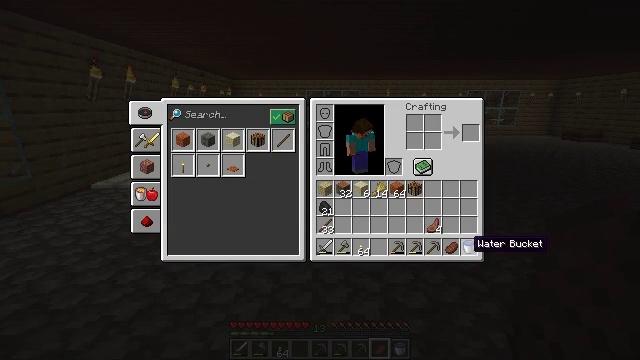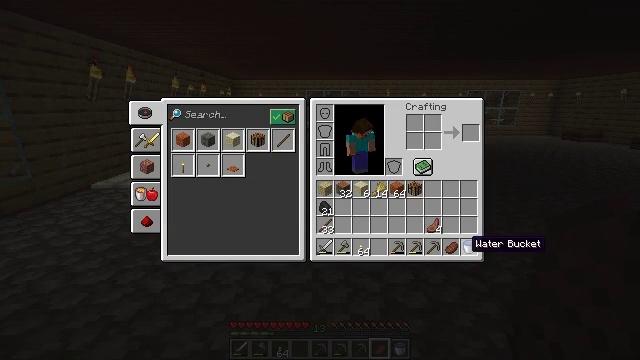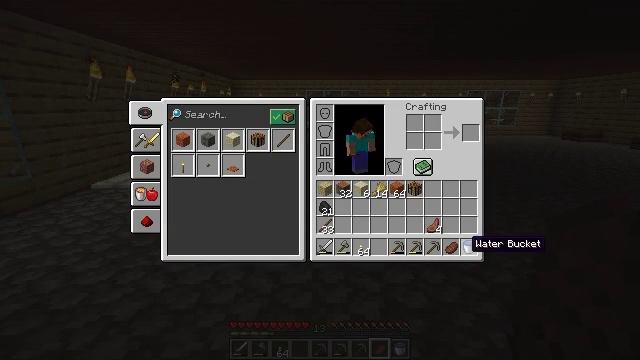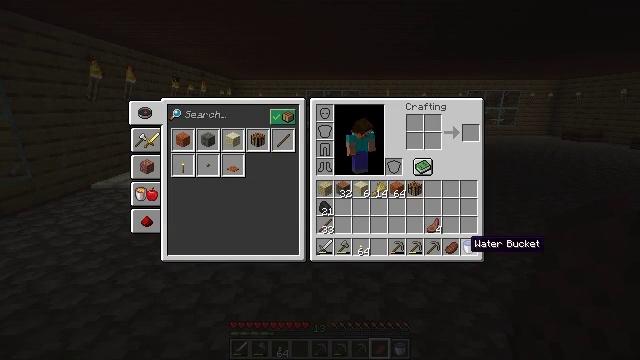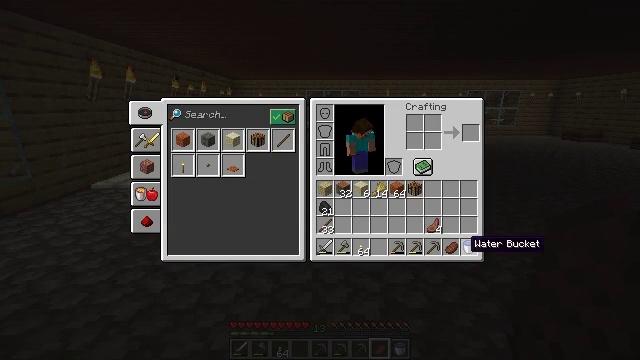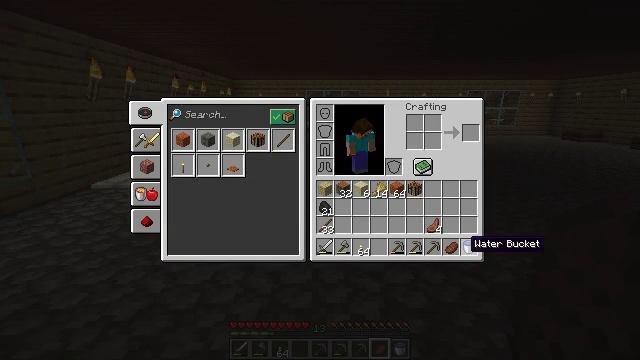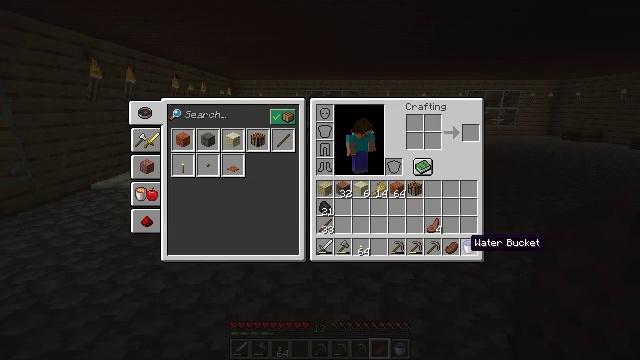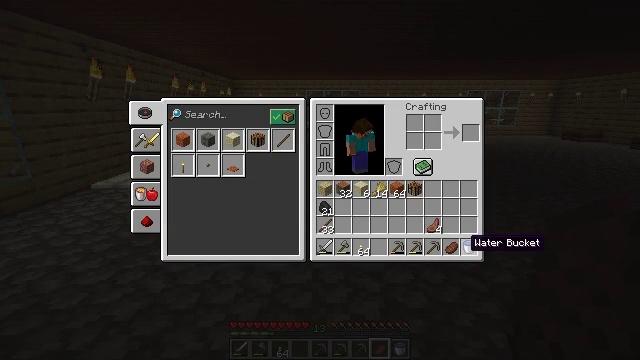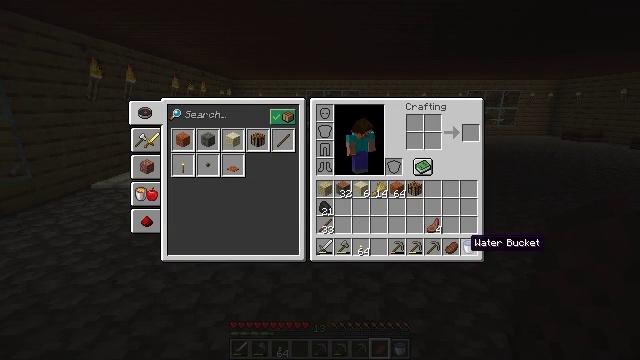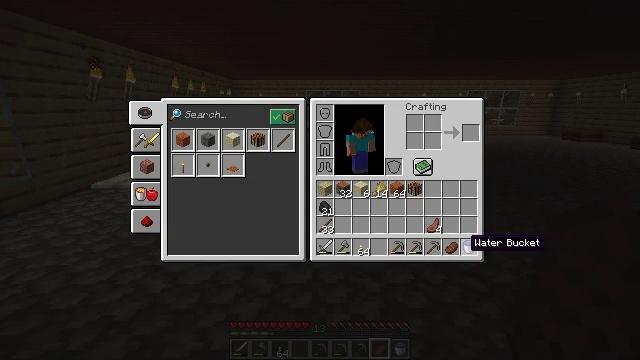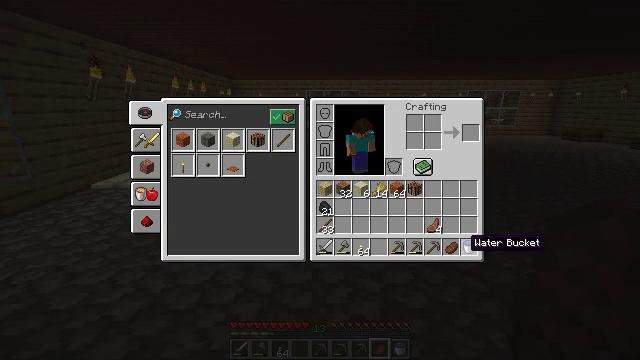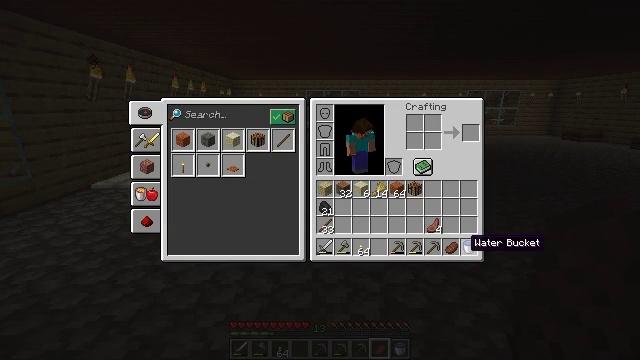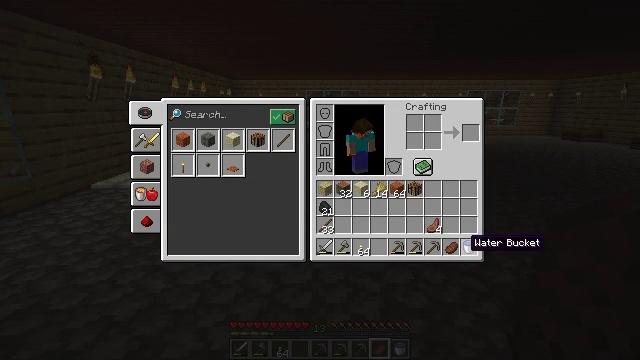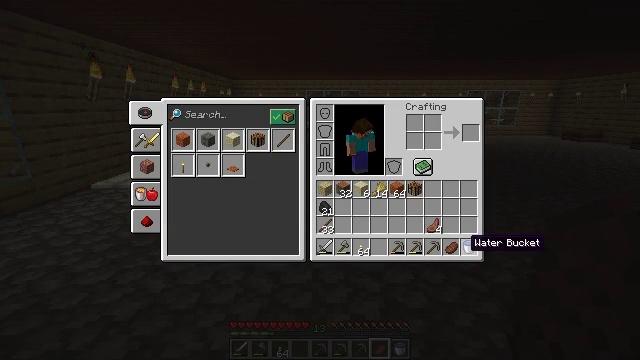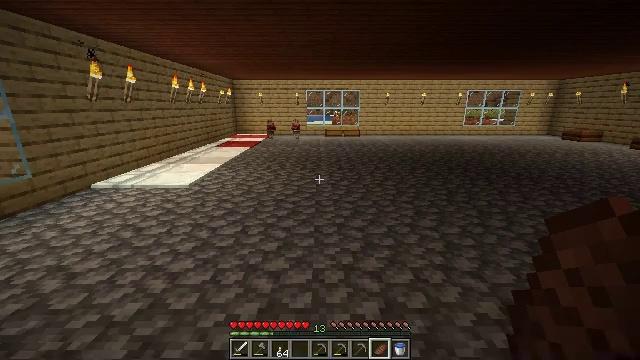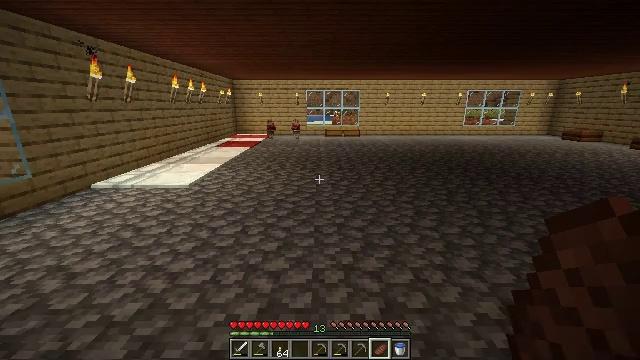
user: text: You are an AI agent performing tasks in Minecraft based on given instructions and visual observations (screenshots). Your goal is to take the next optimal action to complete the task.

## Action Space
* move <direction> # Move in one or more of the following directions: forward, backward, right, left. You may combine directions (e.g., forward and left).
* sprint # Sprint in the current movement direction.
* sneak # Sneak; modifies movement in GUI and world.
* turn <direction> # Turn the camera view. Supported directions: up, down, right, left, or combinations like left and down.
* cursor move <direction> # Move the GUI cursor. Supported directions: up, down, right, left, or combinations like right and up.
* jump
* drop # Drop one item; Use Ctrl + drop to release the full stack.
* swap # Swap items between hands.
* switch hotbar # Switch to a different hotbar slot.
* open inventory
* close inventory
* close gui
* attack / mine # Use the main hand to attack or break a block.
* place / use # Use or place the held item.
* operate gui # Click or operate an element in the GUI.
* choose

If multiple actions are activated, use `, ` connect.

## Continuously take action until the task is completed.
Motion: motion action
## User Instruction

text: Mine the cobblestone slab.
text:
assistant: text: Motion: no_op
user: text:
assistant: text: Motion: no_op
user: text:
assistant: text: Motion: no_op
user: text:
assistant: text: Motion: no_op
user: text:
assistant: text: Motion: no_op
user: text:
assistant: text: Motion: no_op
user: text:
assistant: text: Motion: no_op
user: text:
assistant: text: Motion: no_op
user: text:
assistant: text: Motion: no_op
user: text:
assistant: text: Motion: no_op
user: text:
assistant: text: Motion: no_op
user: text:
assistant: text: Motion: no_op
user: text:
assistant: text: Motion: no_op
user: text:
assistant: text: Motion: no_op
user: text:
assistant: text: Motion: close gui
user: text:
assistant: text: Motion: open inventory
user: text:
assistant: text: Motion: open inventory
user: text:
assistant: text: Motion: no_op
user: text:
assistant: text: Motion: no_op
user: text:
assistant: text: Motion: turn left
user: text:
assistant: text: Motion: turn left and up
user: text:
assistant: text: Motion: turn left and up
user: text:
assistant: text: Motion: turn left and up
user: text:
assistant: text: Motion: turn left
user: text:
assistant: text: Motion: no_op
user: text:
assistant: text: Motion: turn left
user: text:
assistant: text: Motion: no_op
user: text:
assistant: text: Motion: no_op
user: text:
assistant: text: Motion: no_op
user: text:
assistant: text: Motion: move forward